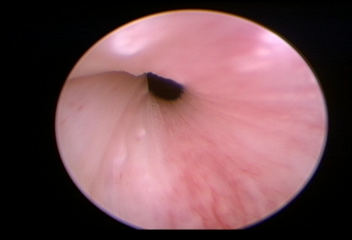
Modality: WLC
Class: Normal mucosa
Bladder cancer association: No